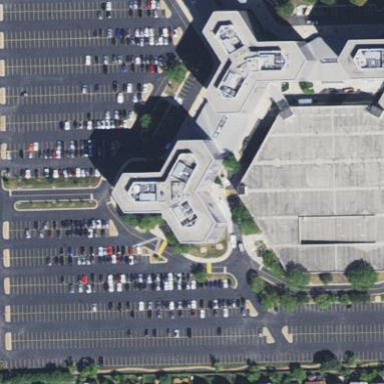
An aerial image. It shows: Part of building with grey roof and blue exterior.